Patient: sex F, age 73
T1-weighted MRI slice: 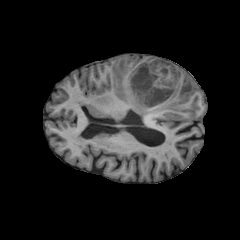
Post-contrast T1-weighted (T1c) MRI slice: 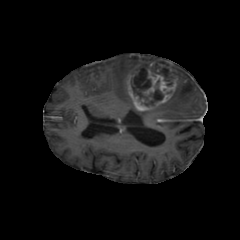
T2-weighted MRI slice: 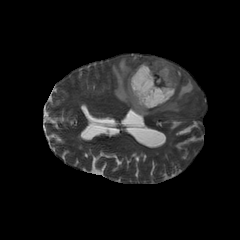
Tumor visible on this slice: yes
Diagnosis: Glioblastoma, IDH-wildtype
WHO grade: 4